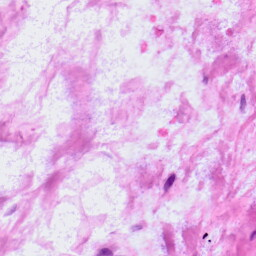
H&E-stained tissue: LymphNode